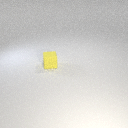
small yellow rubber cube